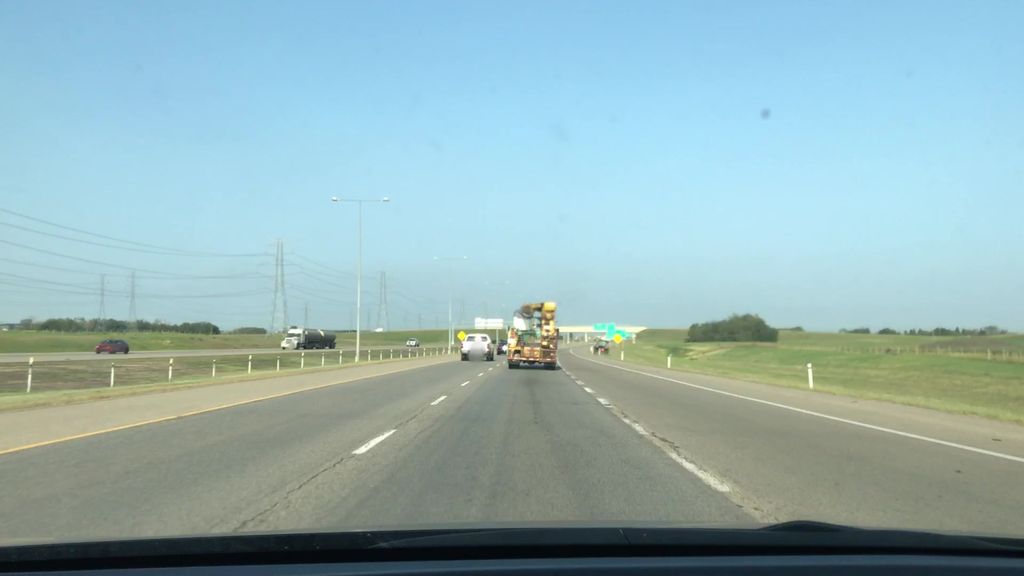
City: edmonton